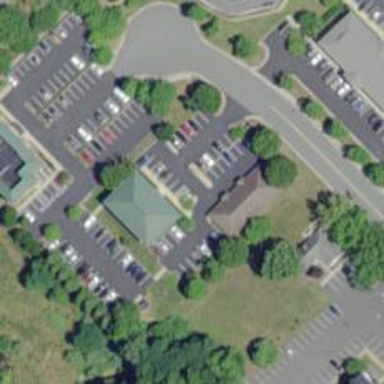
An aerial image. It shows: Parking space.